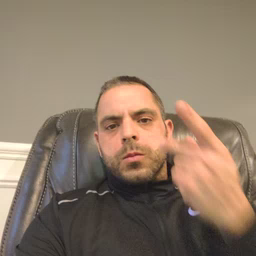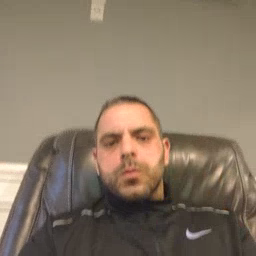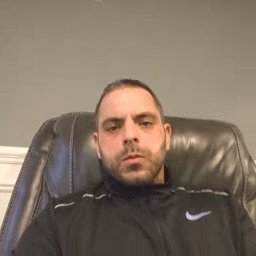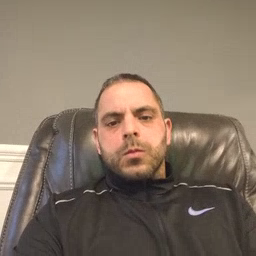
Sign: before